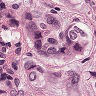
Metastatic tissue present: yes